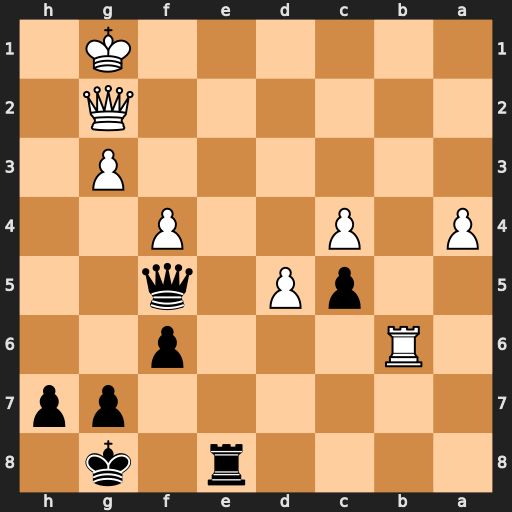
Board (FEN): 4r1k1/6pp/1R3p2/2pP1q2/P1P2P2/6P1/6Q1/6K1
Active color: b
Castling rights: -
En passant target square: -
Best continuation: Re1+ Kf2 Qc2+ Kxe1 Qxg2